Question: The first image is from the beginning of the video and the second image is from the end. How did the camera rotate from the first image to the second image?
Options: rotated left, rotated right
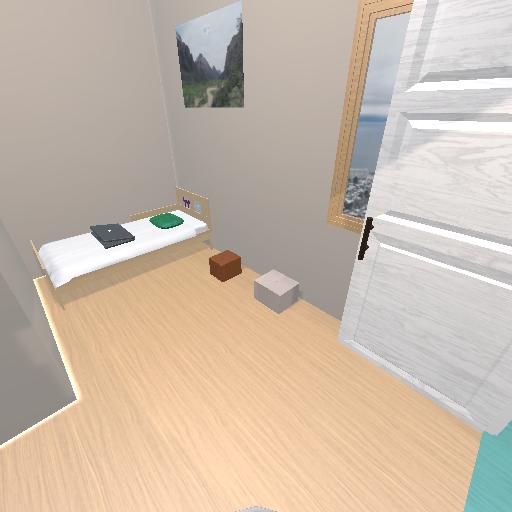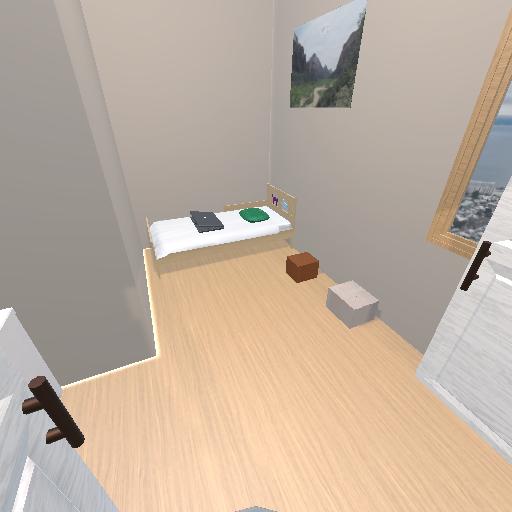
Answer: rotated left